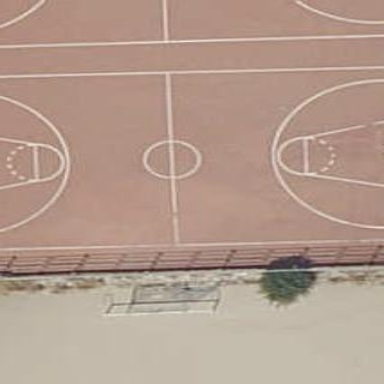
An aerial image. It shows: Basketball court in the leisure land pitch.